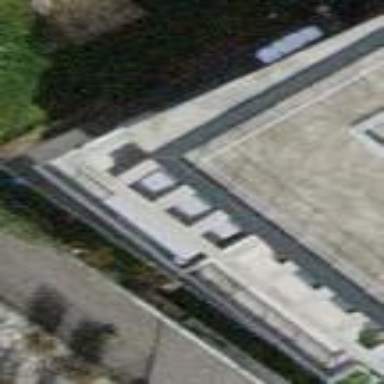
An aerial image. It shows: Service building.